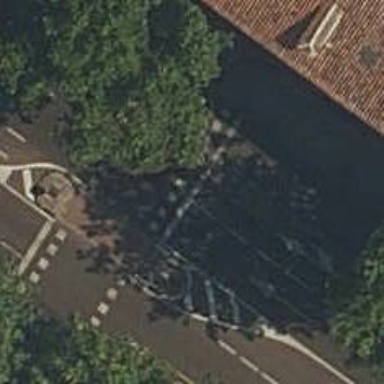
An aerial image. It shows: Zebra crossing with traffic signals. The crossing is marked by traffic lights.